Question: Does anyone know how to make edgy corners like in the following below? See how the edge wraps around the corner. I would like to know the term as well (if any). cross browser support (IE8 and up, bonus IE7) is a must. Thanks for any help.

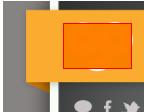
Answer: Check out <URL>, but it achieves the effect you want.
HTML:
'''
<div>
<h2></h2>
</div>
'''
CSS:
'''
div {
width: 200px;
padding: 50px;
margin: 0 auto;
border: 1px solid #333;
}
h2 {
position: relative;
width: 50%;
height: 50px;
margin: 30px 10px 10px -70px;
background-color: orange;
}
h2:after {
content: ' ';
position: absolute;
width: 0;
height: 0;
left: 0px;
top: 100%;
border-width: 5px 10px;
border-style: solid;
border-color: #666 #666 transparent transparent;
}
'''
<URL>